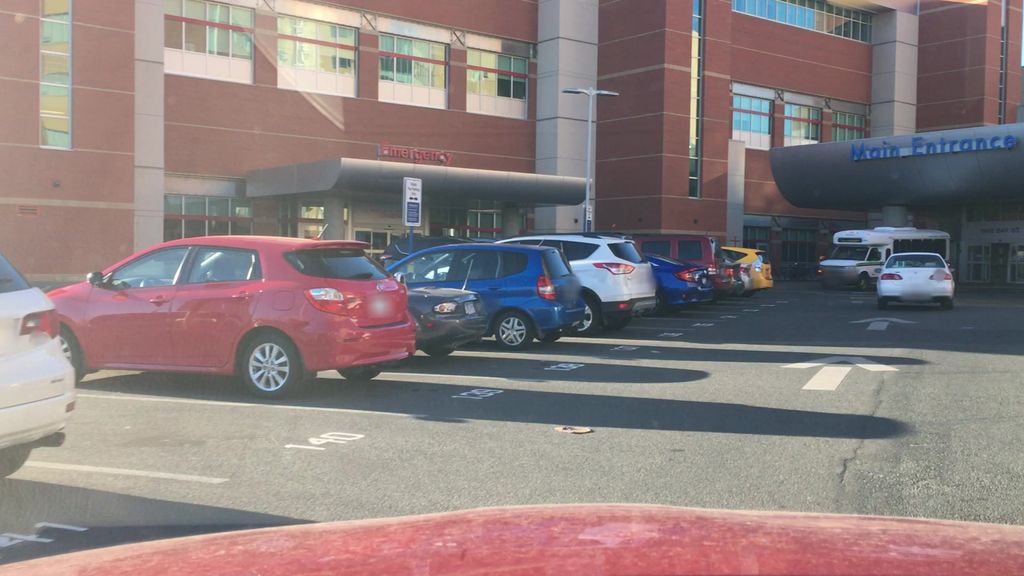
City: victoria